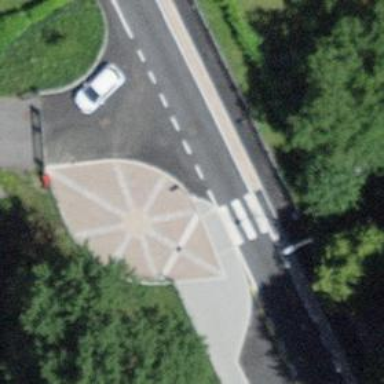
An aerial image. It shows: Bump for traffic calming.